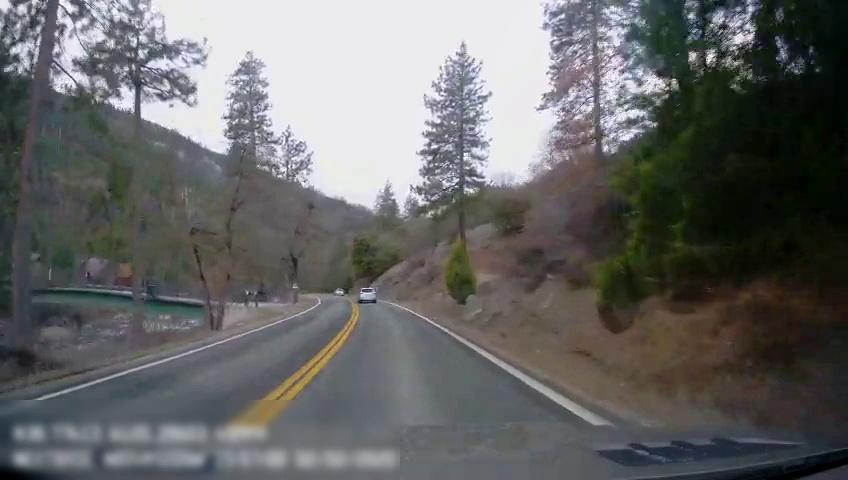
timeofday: Day
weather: Cloudy
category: Drivable Space
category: Vehicles | Car
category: Vehicles | SUV
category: Lanes | Current Lane
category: Lanes | Current Lane
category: Lanes | Opposite Lane